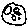
Label: moon